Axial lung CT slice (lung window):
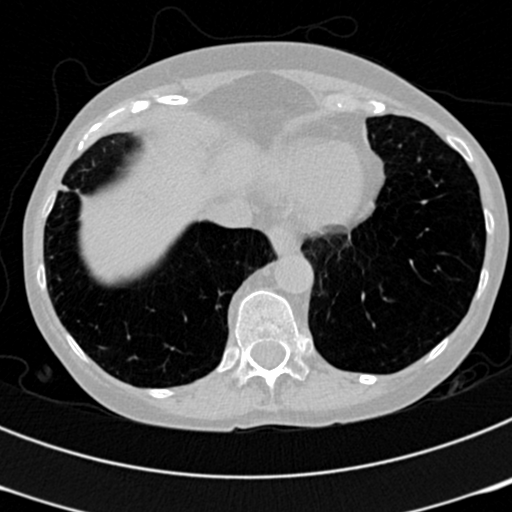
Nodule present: no